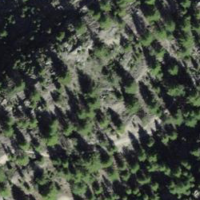
EUNIS habitat code: 43
Species observed at this site:
Nucifraga caryocatactes